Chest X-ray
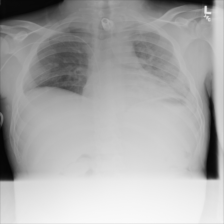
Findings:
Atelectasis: negative
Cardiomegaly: negative
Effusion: negative
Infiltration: positive
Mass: negative
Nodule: negative
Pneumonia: negative
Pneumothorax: negative
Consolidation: negative
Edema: negative
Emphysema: negative
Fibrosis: negative
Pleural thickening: positive
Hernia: negative